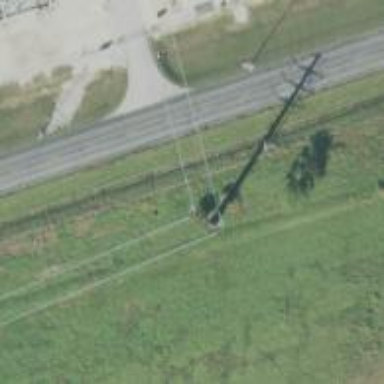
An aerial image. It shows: Power pole.